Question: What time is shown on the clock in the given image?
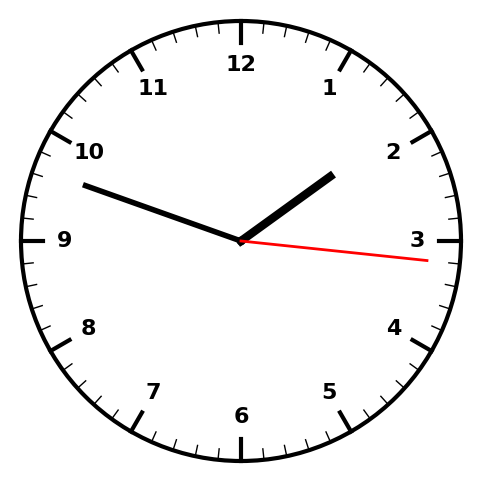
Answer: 01:48:16